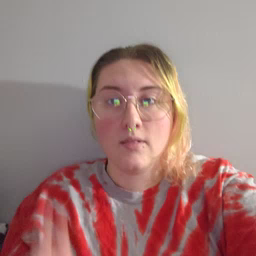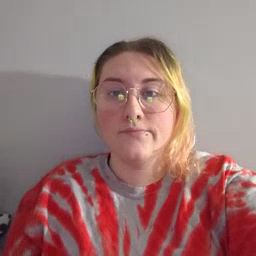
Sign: first